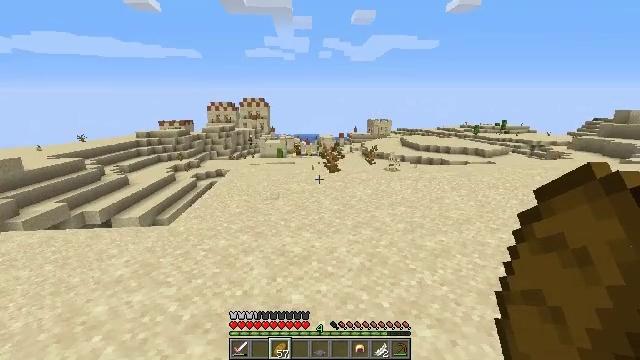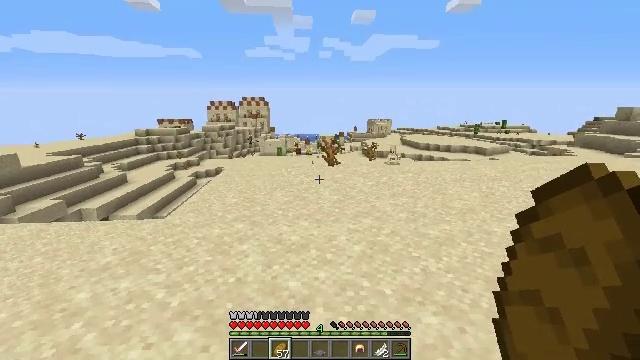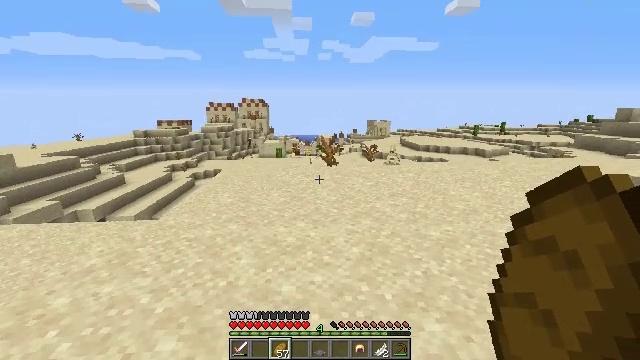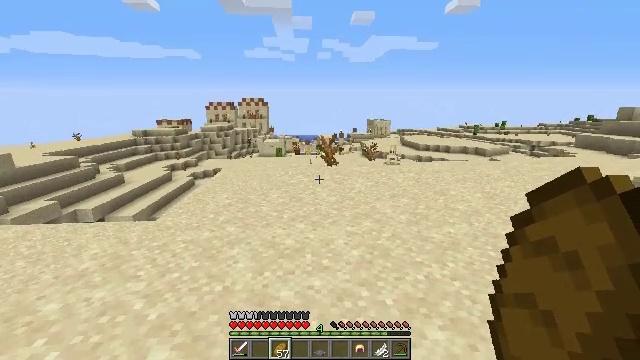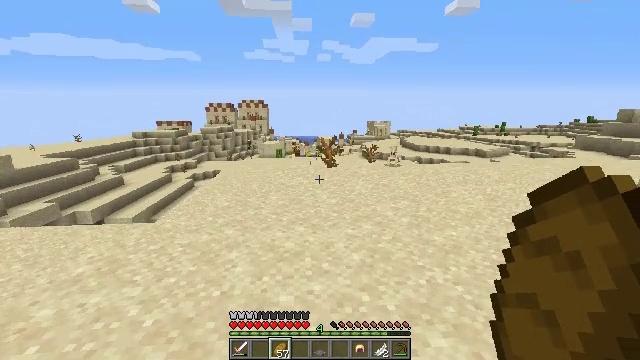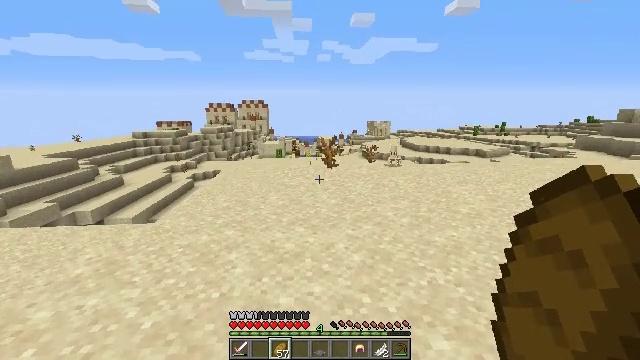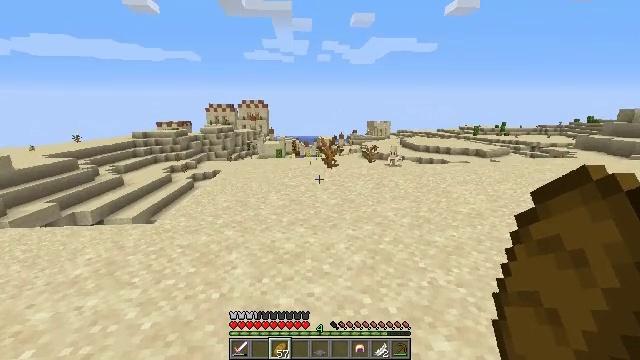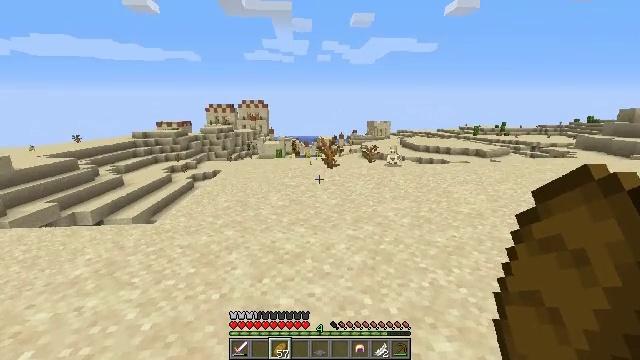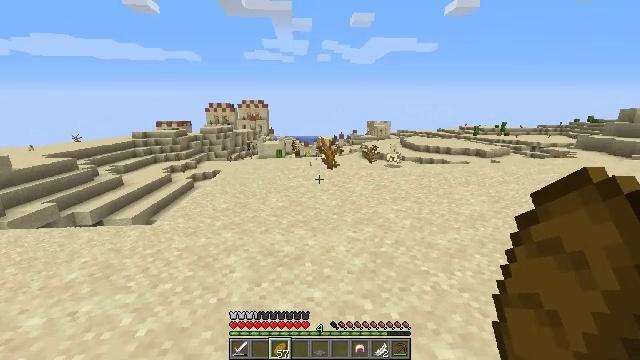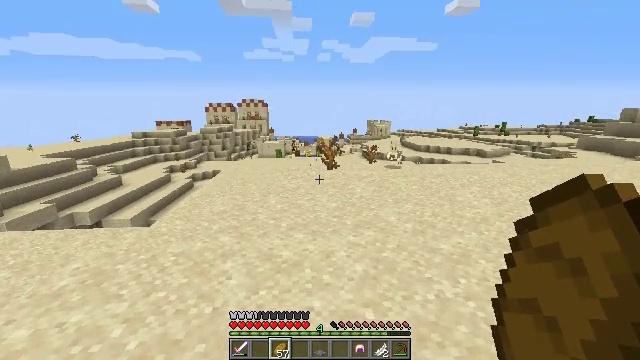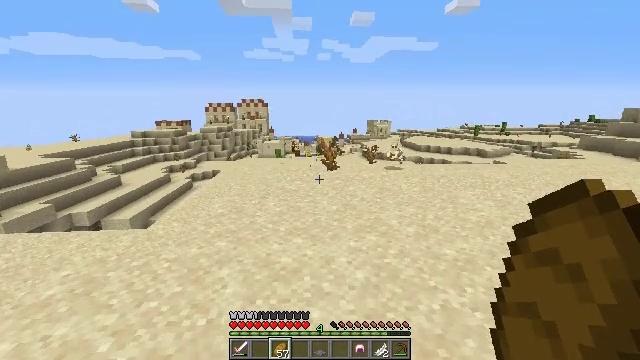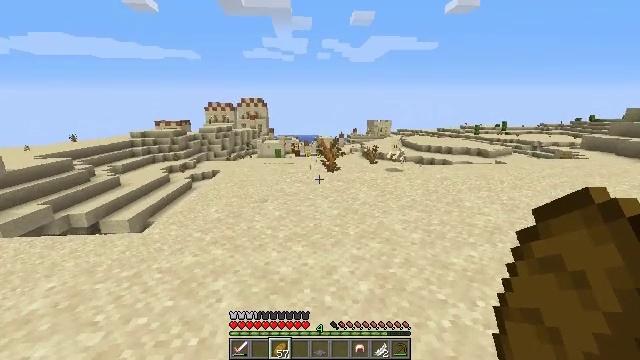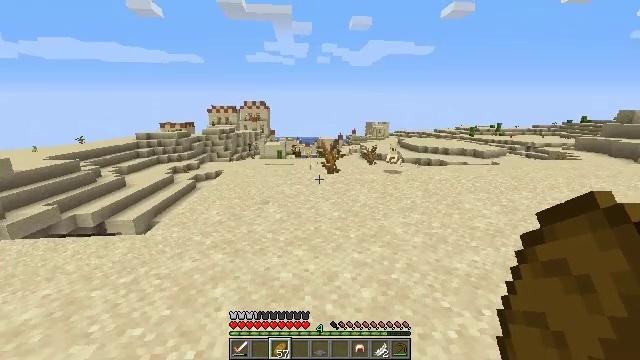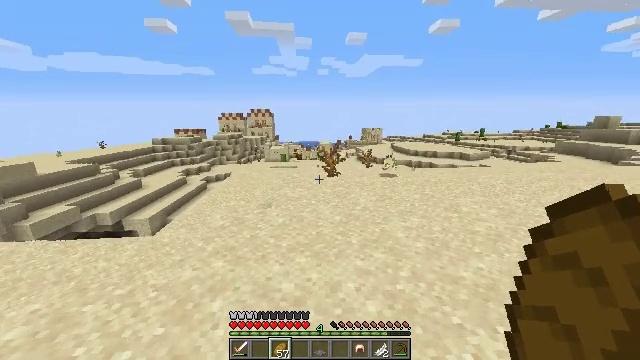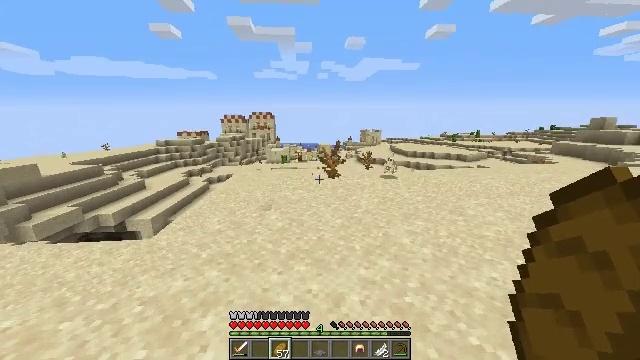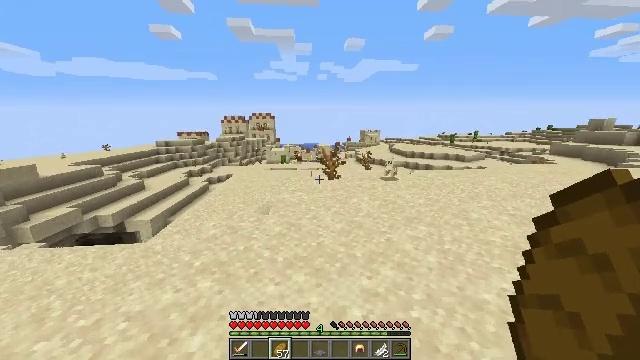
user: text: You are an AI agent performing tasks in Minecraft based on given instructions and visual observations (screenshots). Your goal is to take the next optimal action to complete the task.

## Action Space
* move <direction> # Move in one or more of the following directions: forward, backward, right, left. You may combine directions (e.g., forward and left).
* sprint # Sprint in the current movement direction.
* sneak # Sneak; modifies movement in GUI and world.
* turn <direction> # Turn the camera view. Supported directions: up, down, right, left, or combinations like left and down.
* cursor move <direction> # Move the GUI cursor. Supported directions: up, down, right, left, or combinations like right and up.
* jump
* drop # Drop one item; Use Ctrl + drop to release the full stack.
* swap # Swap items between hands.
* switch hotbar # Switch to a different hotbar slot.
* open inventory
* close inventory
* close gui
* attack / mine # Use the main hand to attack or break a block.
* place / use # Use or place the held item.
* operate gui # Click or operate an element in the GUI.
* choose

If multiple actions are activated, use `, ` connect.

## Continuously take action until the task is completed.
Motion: motion action
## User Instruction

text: Gather cactus by attacking it.
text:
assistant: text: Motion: no_op
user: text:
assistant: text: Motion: no_op
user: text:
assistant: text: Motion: no_op
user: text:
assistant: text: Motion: no_op
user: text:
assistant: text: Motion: no_op
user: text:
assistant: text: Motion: no_op
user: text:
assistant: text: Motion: no_op
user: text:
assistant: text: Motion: move forward
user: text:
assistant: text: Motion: move forward
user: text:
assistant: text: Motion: no_op
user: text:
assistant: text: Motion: move forward
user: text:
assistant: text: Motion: move forward
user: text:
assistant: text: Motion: move forward
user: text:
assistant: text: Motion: move forward
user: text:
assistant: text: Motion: move forward
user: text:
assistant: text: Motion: move forward
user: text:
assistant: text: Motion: move forward
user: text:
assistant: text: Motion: move forward
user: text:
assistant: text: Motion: move forward
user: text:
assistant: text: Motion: move forward
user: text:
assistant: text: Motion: move forward, jump
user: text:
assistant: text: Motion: move forward, jump
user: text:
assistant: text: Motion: move forward, jump
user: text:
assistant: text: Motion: move forward, jump
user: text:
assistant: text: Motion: move forward, jump
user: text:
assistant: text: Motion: move forward, jump
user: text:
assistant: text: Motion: move forward, jump
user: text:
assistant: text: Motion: move forward, jump
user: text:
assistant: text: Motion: move forward, jump
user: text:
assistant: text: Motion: move forward, jump